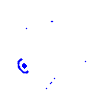
Particle: electron